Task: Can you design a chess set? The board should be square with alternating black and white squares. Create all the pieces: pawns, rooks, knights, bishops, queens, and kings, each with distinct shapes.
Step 1293:
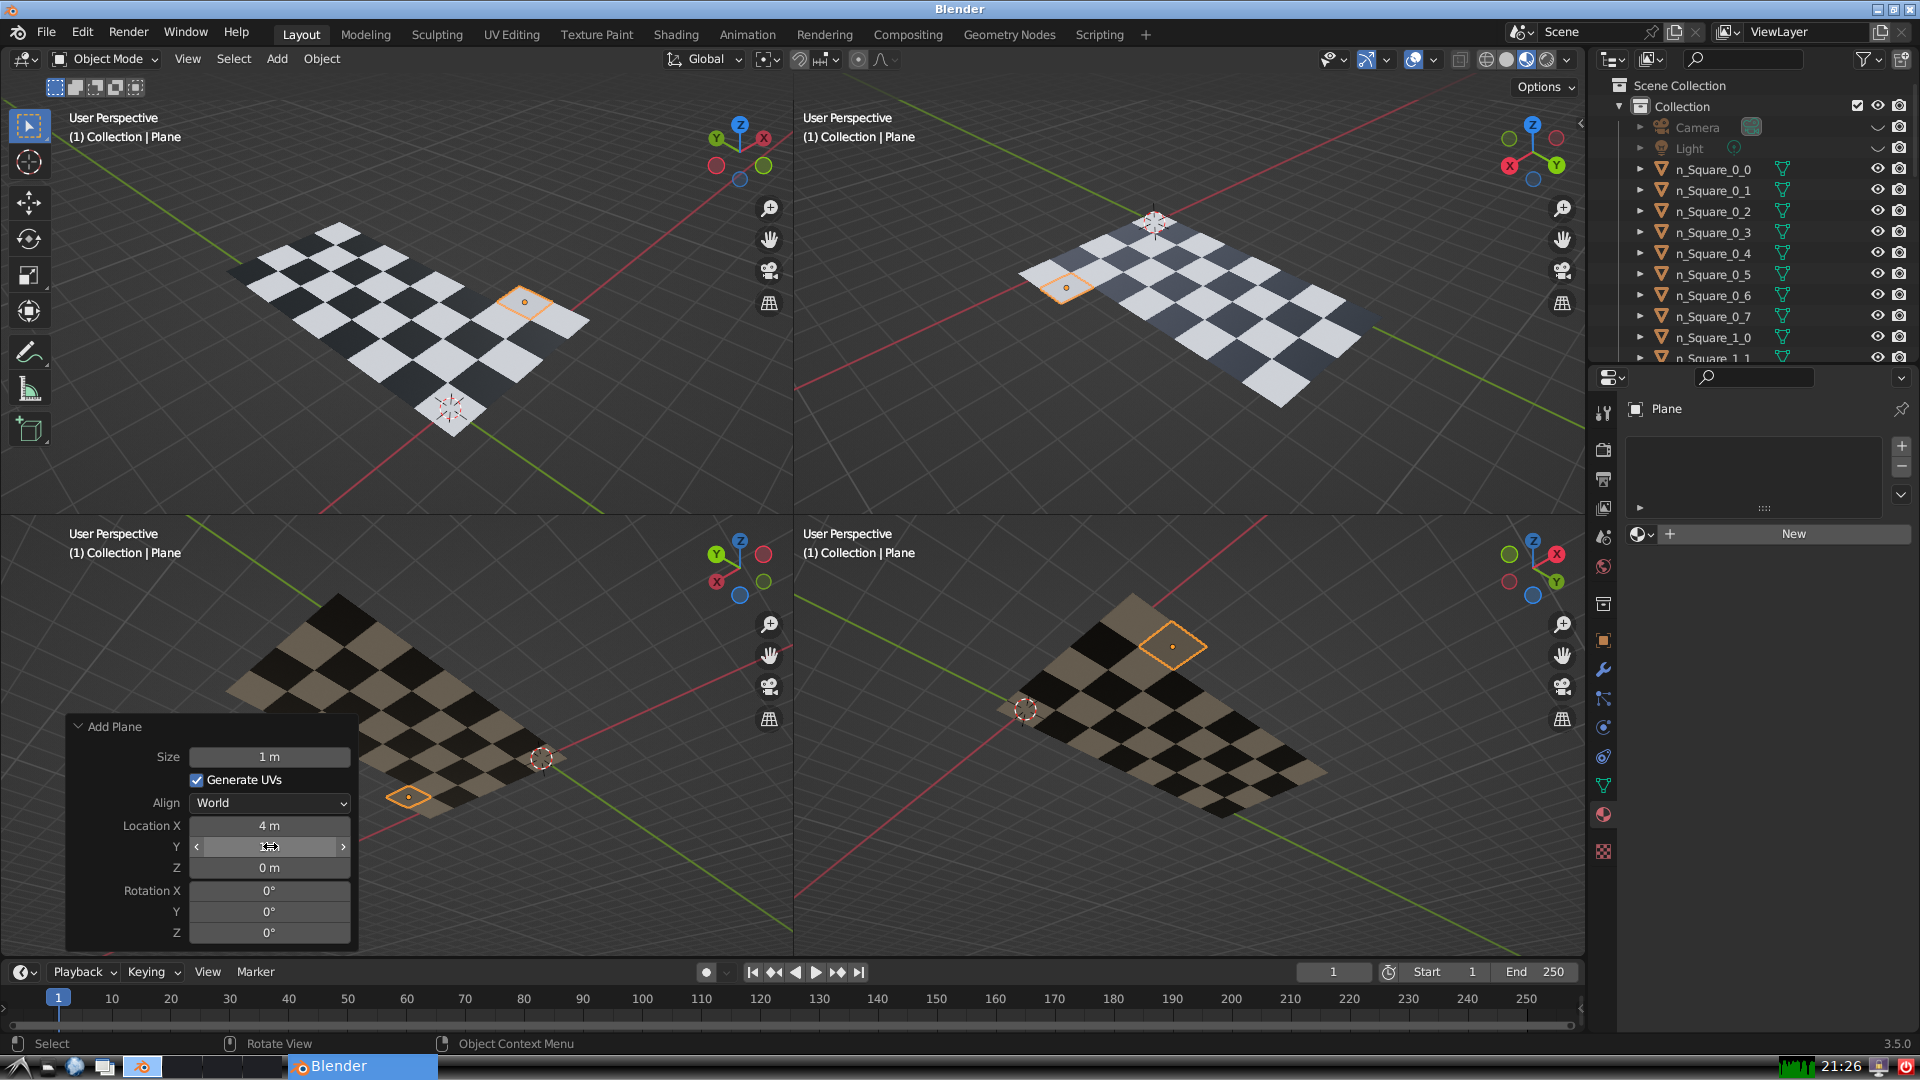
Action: {"mouse_move": [270, 867]}